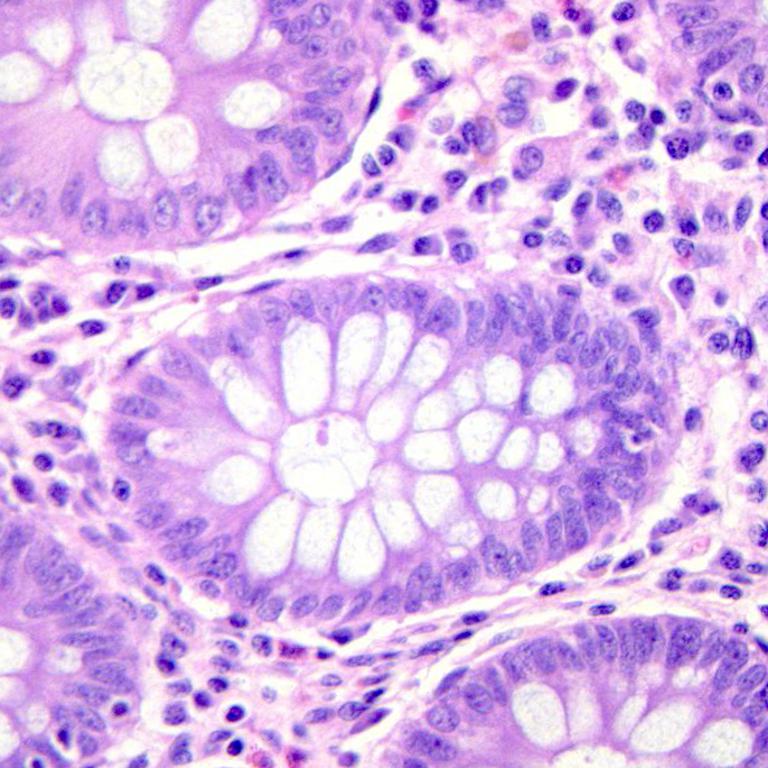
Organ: colon
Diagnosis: benign